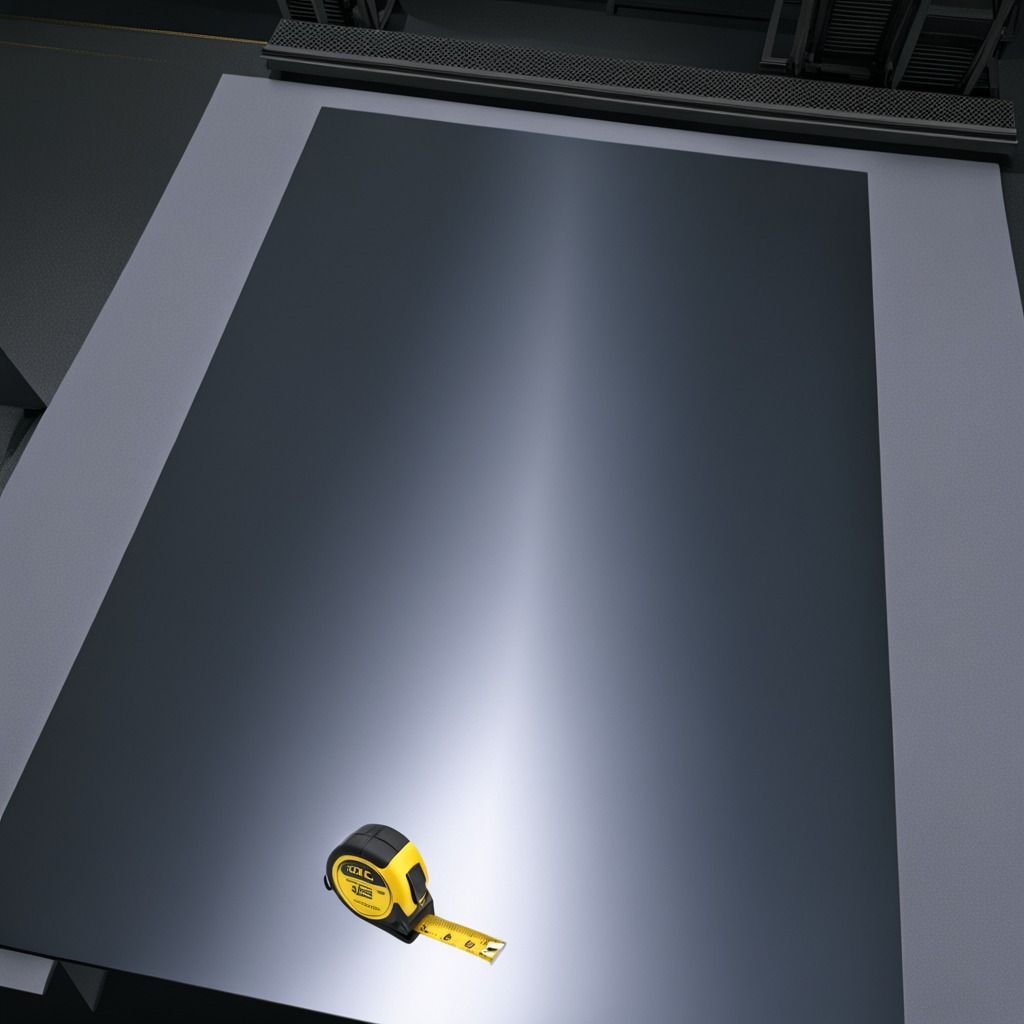
A measuring tape is lying on a clean empty table in a basement in the evening soft directional lighting on the tabletop realistic grain studio-quality clarity centered framing